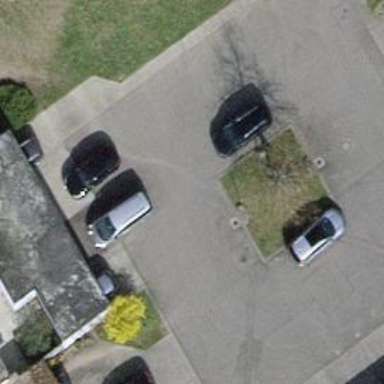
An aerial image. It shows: Smooth asphalt road in residential area.